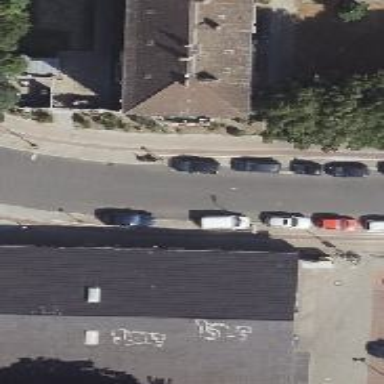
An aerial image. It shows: Residential road with separate asphalt sidewalks and cycleway. There is parking on half of the kerb.